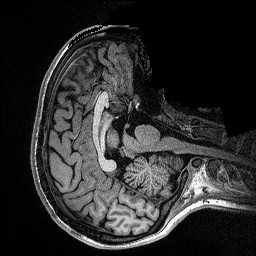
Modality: T1w
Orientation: axial
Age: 23
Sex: female